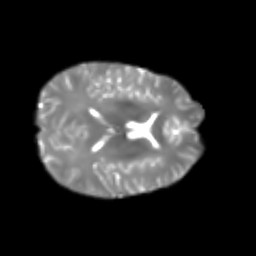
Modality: T2w
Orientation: axial
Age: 29
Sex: male
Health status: healthy